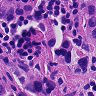
Metastatic tissue present: yes